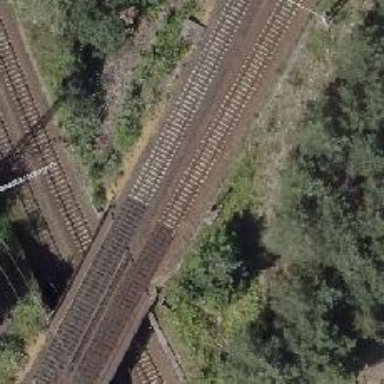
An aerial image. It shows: Railway signal.